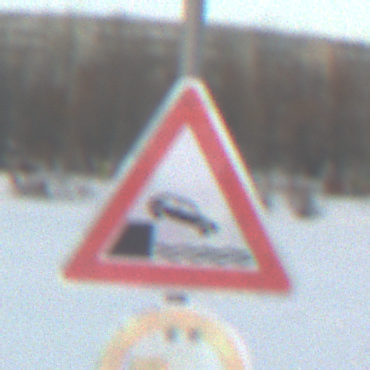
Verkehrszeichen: Ufer
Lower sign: UeberholverbotKraftfahrzeuge
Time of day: SunriseSunset
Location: Outdoor (Nature)
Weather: PartlyCloudy
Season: NotSpecified
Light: Natural